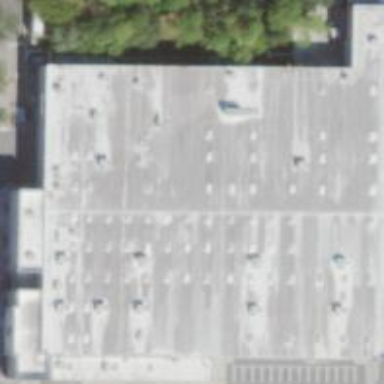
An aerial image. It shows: Wholesale shop building.